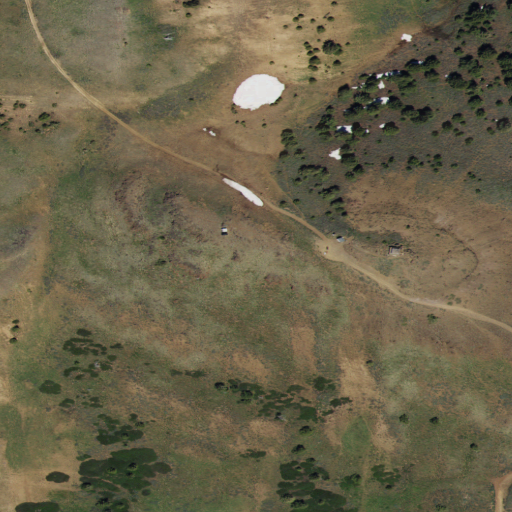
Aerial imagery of mountain in Idaho named Sturgill Peak containing shrub and evergreen forest